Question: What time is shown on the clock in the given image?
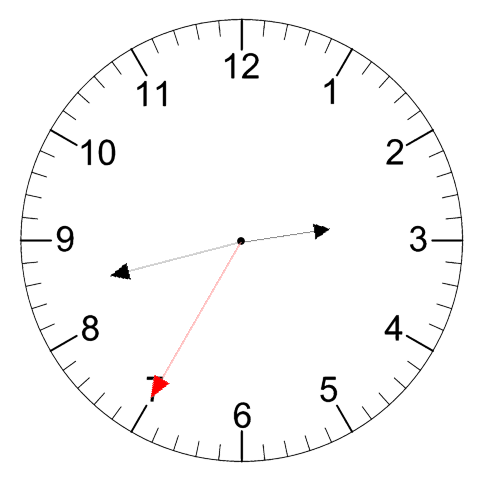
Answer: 02:42:35